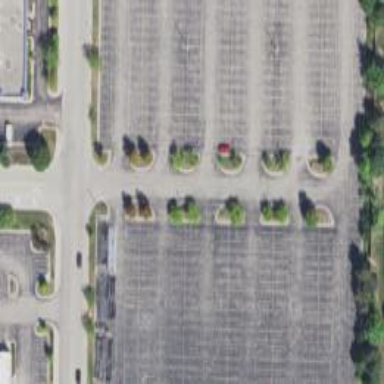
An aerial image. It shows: Parking area.